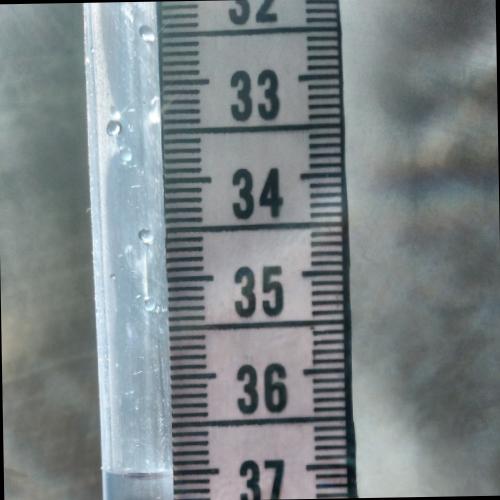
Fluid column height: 37.0 cm